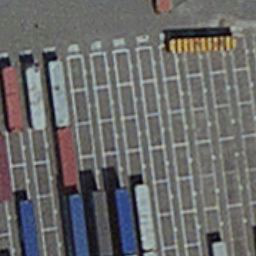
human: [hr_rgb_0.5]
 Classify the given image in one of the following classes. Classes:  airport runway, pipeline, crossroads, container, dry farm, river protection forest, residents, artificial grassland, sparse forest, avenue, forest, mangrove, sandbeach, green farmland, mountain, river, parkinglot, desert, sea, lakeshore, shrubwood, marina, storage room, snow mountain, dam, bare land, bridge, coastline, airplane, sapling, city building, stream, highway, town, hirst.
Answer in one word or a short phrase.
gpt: container